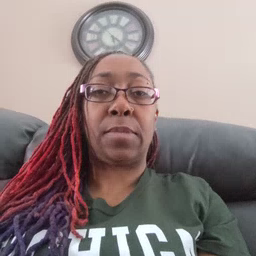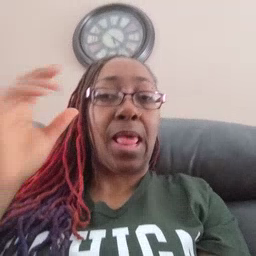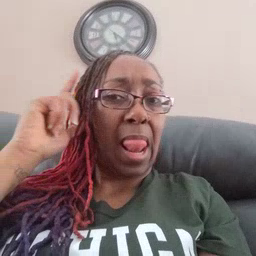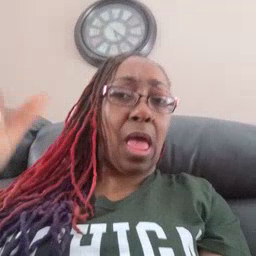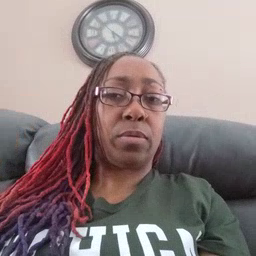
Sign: loud